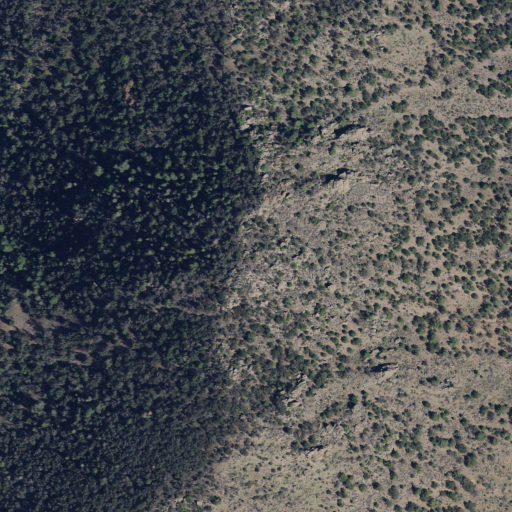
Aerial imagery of mountain in Utah named Horse Valley Peak containing evergreen forest and shrub